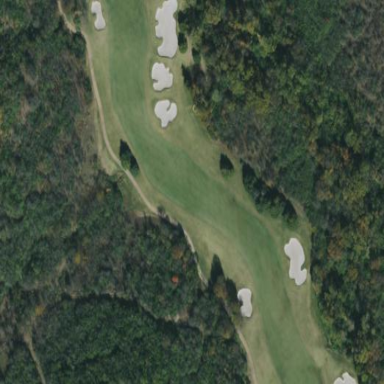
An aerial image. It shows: Rough grassy area used for golf.